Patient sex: M
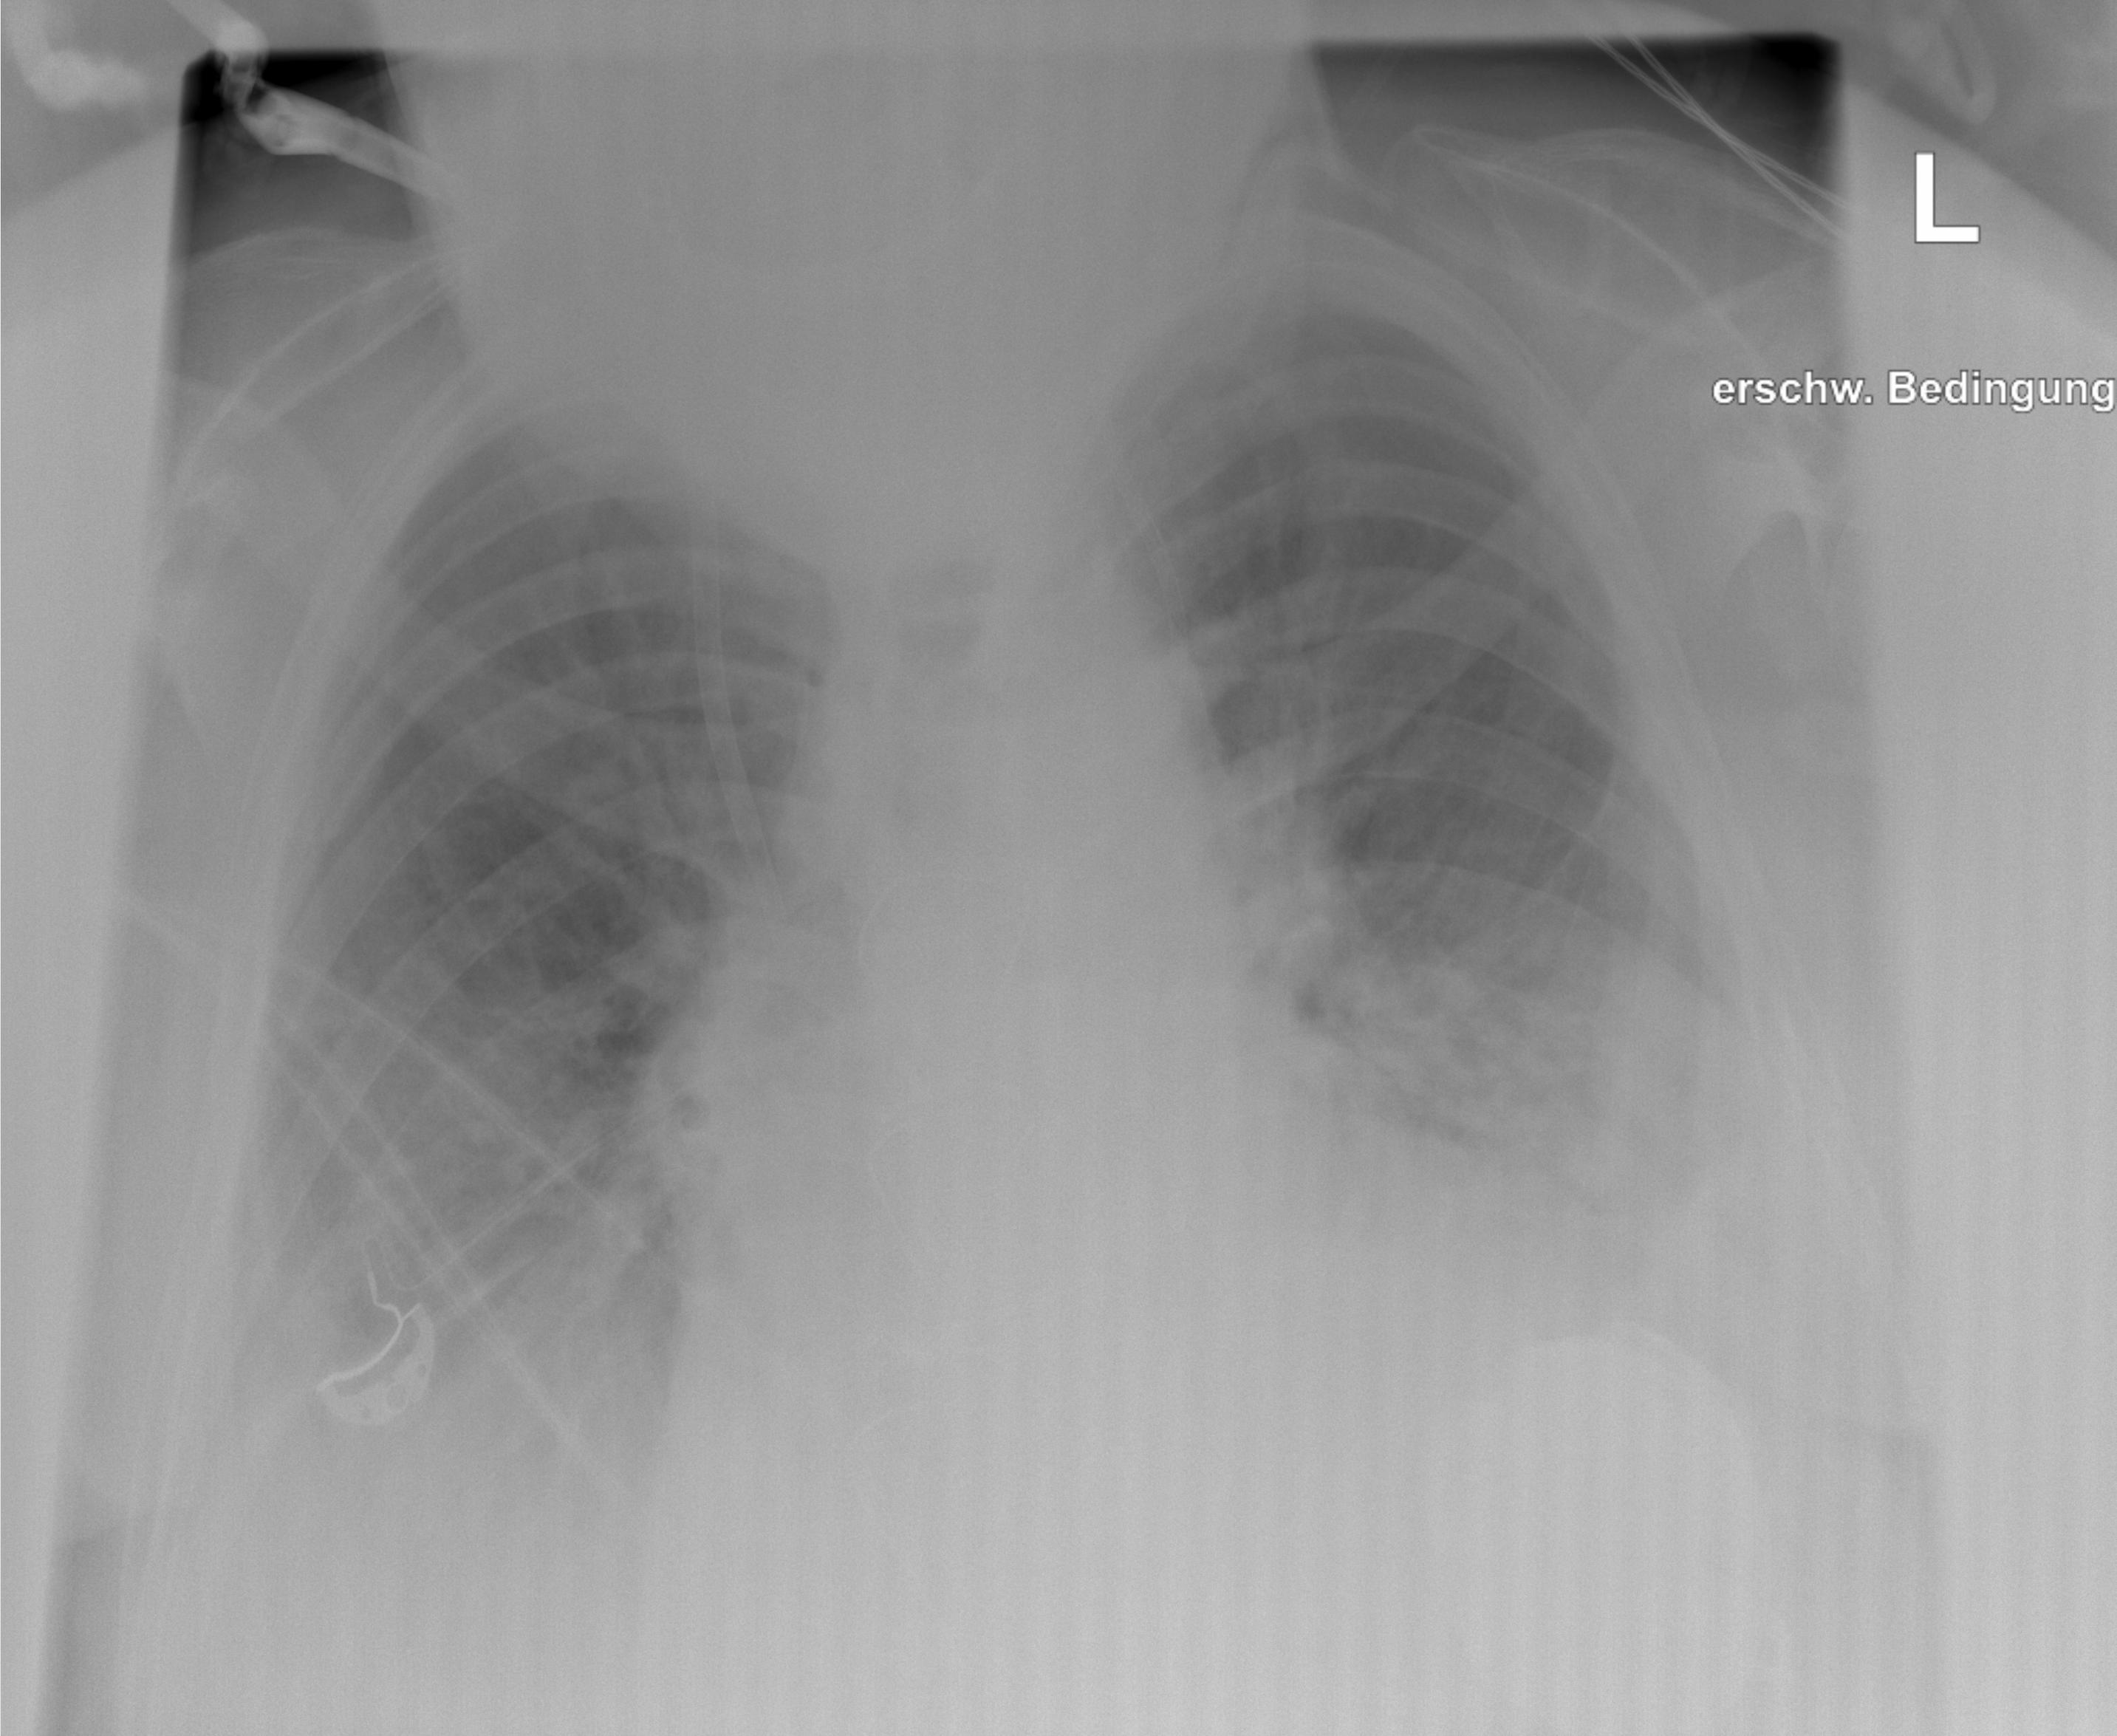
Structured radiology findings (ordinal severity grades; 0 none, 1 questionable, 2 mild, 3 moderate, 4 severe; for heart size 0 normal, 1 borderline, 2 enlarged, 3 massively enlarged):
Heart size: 2
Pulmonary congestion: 2
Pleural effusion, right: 3
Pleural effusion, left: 3
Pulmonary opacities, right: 2
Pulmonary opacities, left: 2
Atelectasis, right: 2
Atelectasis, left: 2